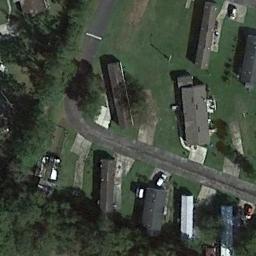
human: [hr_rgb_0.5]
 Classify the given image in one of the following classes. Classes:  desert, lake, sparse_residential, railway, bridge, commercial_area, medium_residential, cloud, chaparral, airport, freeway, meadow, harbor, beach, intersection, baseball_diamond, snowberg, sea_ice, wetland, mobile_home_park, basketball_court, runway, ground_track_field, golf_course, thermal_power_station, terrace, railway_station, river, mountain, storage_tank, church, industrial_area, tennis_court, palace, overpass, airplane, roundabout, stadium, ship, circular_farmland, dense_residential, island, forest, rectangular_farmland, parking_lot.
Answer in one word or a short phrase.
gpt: mobile_home_park